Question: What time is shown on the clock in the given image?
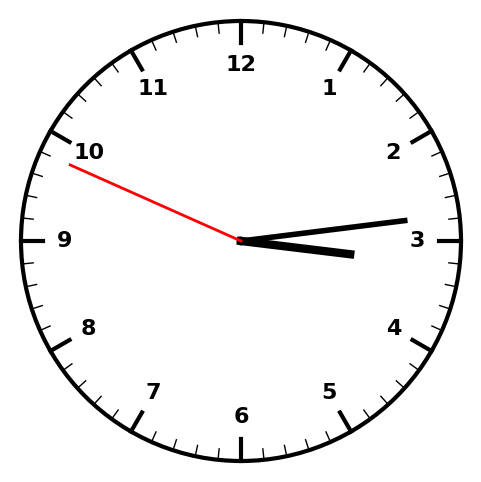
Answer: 03:13:49